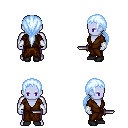
a pixel art fantasy rpg character, male body template, dark elf, purple skin, brown robe, magenta pants, white cyan ponytail hairstyle, white cloth bracers, black shoes, dagger, four views (front, back, left, right), 2x2 character sprite sheet, small pixel art, hard edges, no anti-aliasing